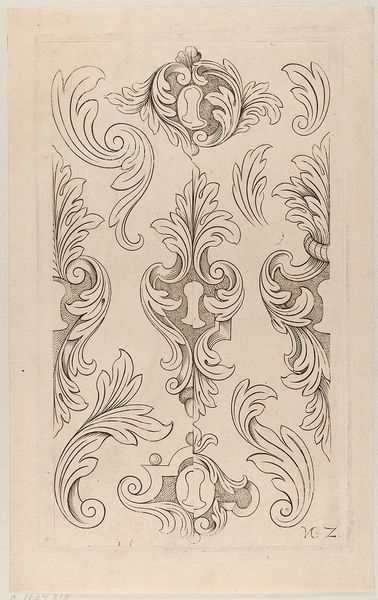
Titel: Schlossbeschläge mit Akanthusblatt, Blatt 2 aus der Folge 'Schlossbeschläge, Schlüssel'
Künstler: J. G. Tauber
Standort: Hamburg
Institution: Museum für Kunst und Gewerbe Hamburg
Schlagwörter: grafik, graphik, fotografie, photographie, druckgraphik, druckgrafik, stich, kunstgewerbe, laubwerk, blattwerk, kupferstich, kunsthandwerk, akanthus, bandelwerk, reproduktionen, acanthus, industriedesign, druckerzeugnisse, ornamentstich, vorlageblätter, akanthusornament, schlosserarbeit, türschloss